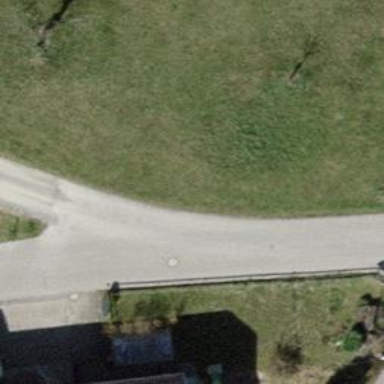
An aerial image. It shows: Unclassified asphalt road with no sidewalk.